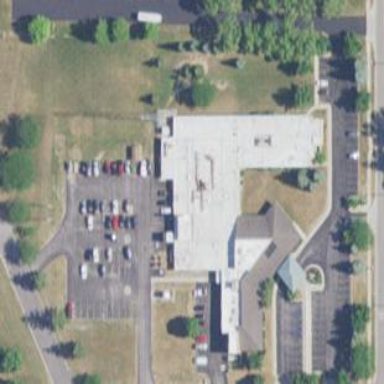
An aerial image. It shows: Healthcare facility identified as hospital.